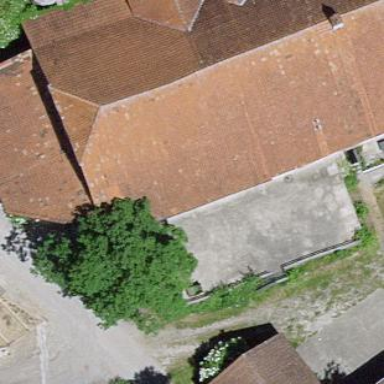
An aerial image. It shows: Farm building.